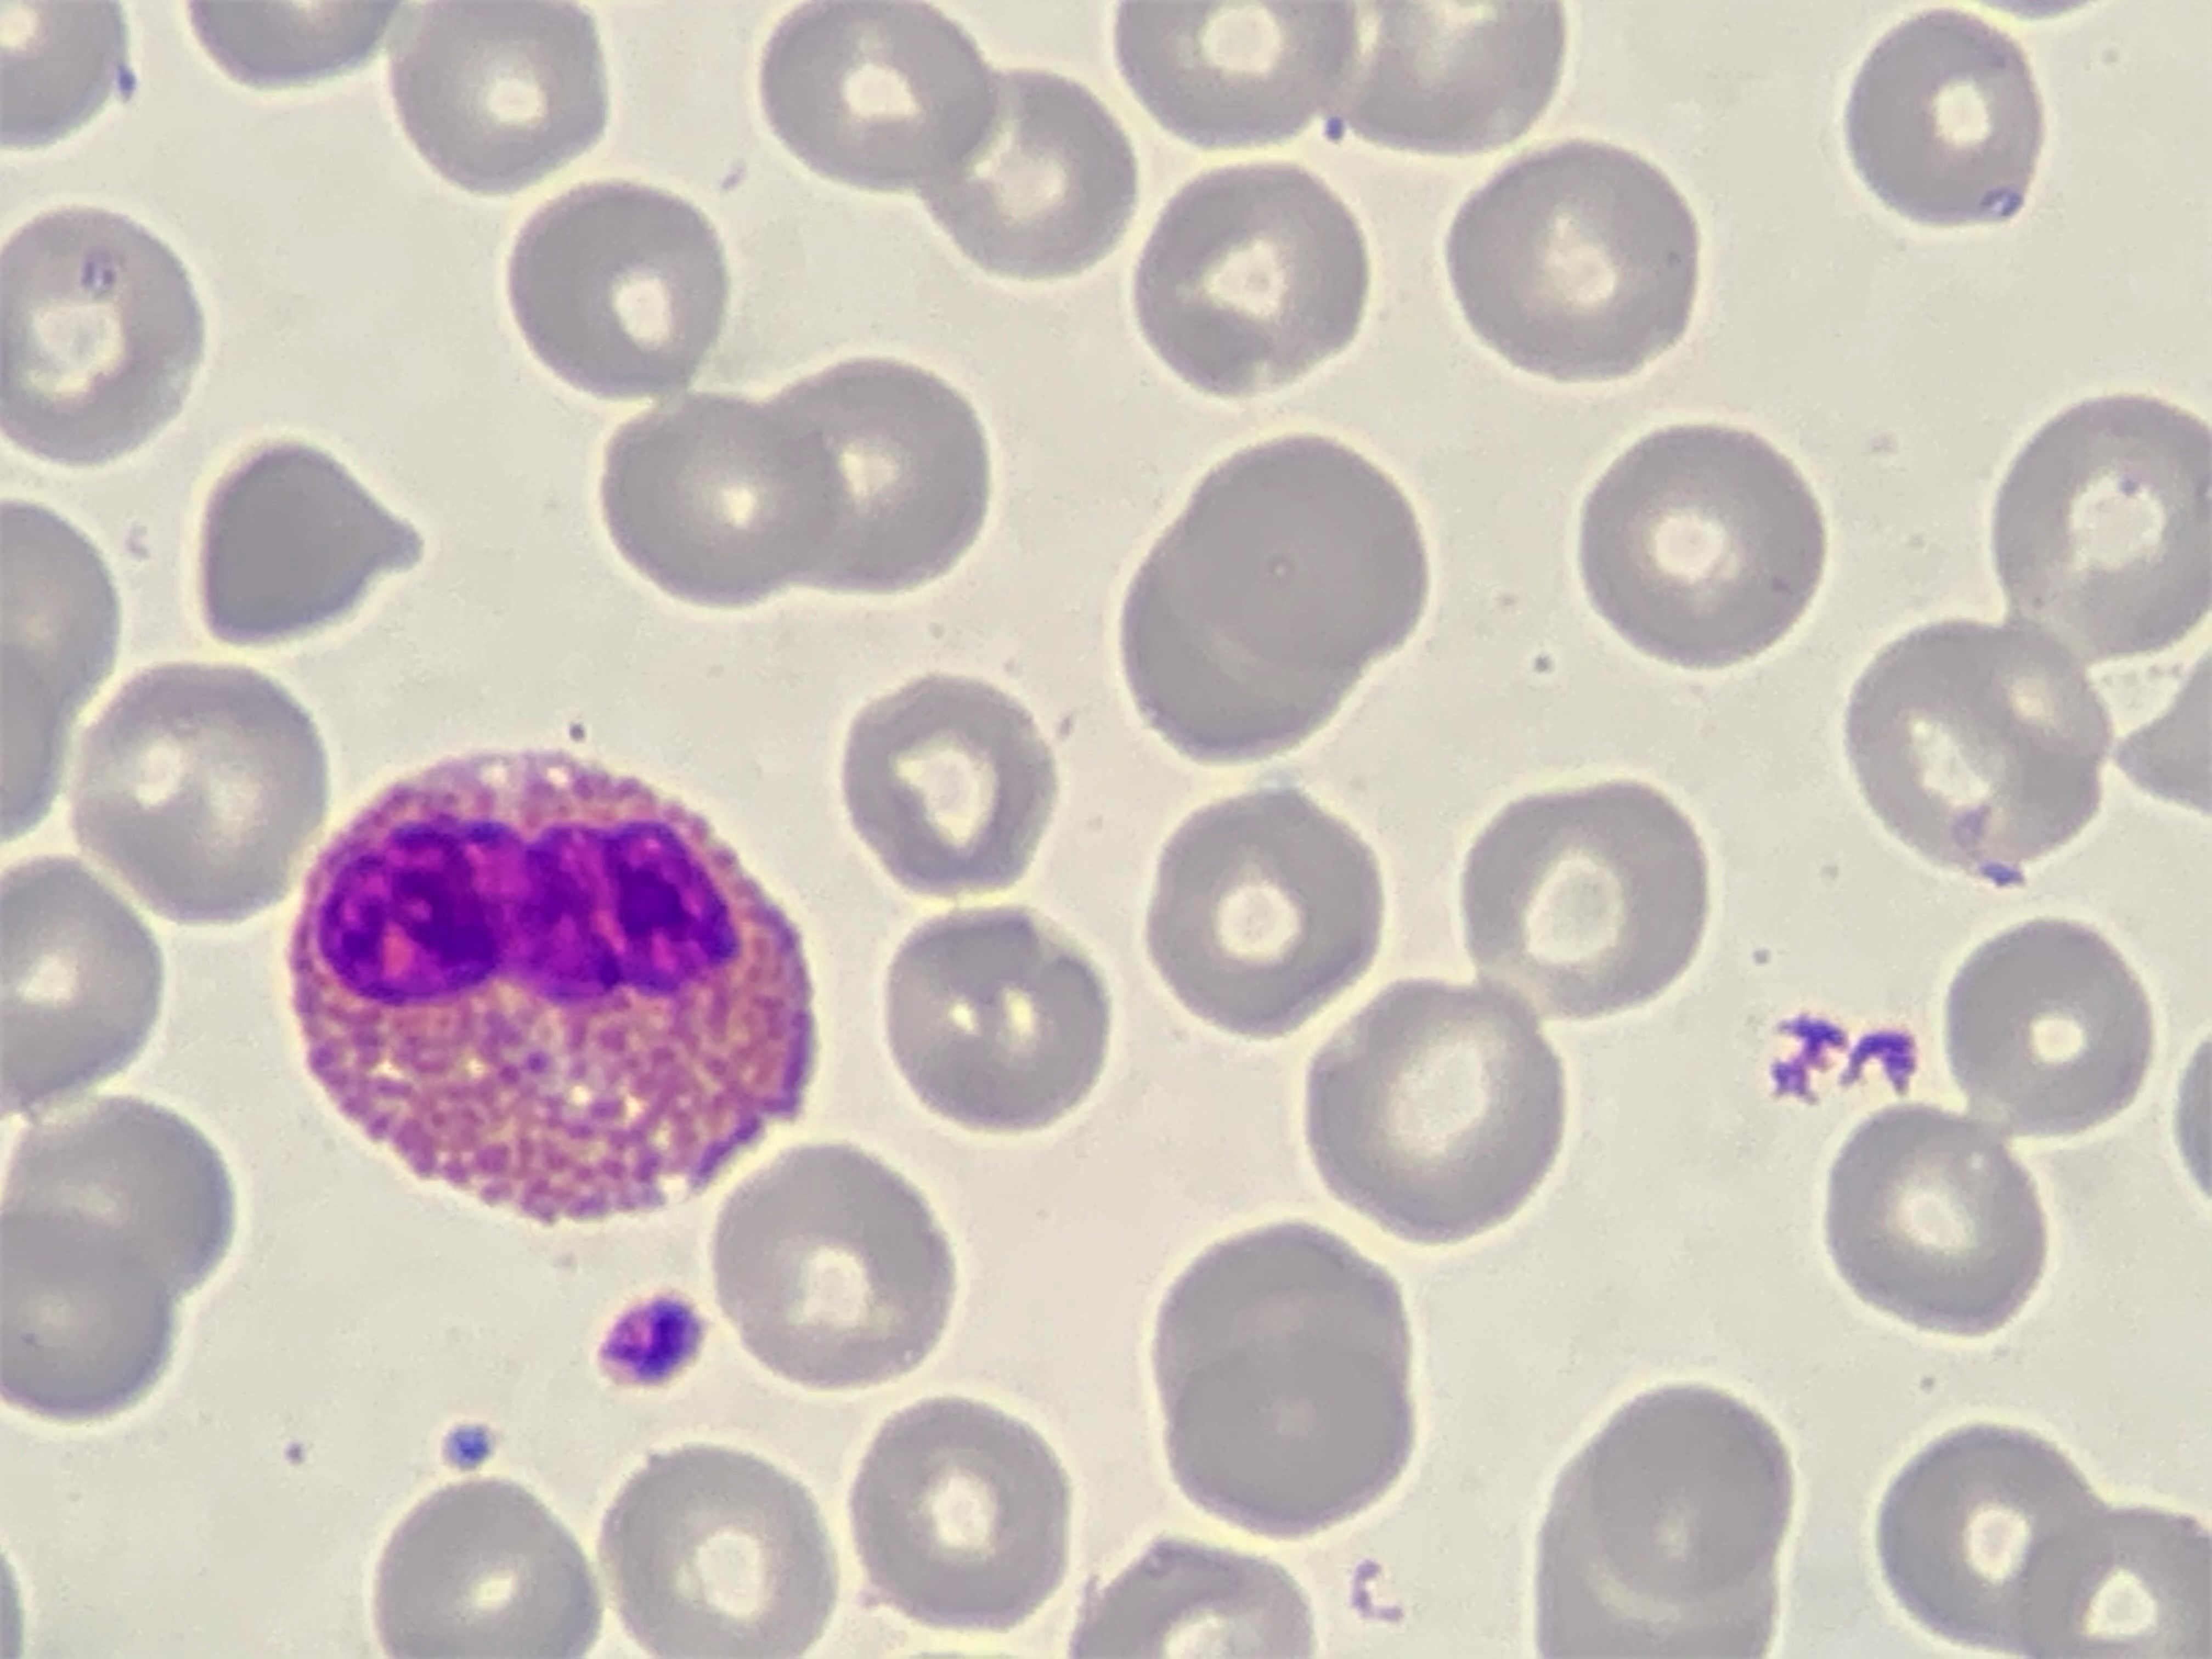
Cell type: EOSINOPHILS